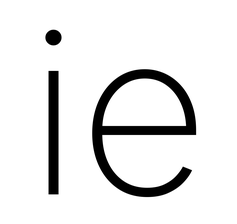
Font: Inter_ExtraLight